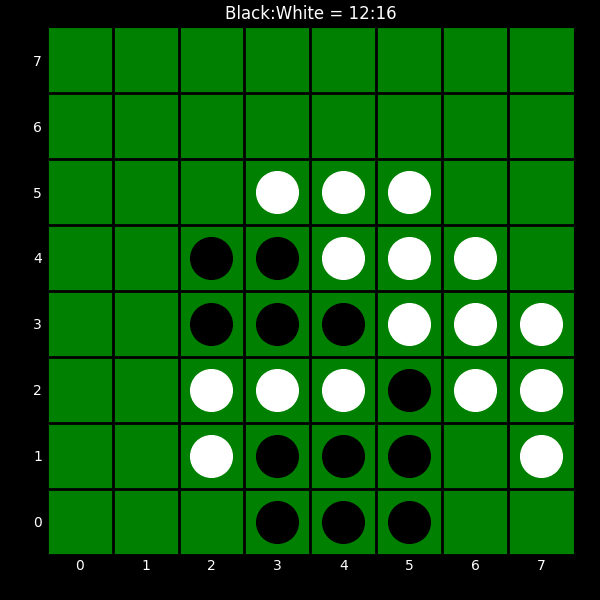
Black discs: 12
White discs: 16